Question: I created a Groupbox in my MFC view class. But failed in refresh it while Restore Down from Maxmize as well as Maxmize from Restore Down.

I create the Groupbox in 'View::OnCreate':
'''
int Cmfc_gui_test3View::OnCreate(LPCREATESTRUCT lpCreateStruct)
{
...
CRect mybox( 0, 0,350, 1000);
pmyGroupBox->Create(_T("Test GroupBox"), WS_CHILD | WS_VISIBLE | BS_CENTER | BS_GROUPBOX|WS_BORDER, mybox, this, IDG_GROUPBOX1);
...
}
'''
And I am using 'pmyGroupbox->ShowWindow(SW_HIDE)' and 'pmyGroupbox->ShowWindow(SW_SHOW)' in 'OnPaint' method. I also tested 'pmyGroupbox->ShowWindow(SW_RESTORE)' but no lucky. The control always failed in refreshing itself.
Hope someone can help me. Thanks in advance.
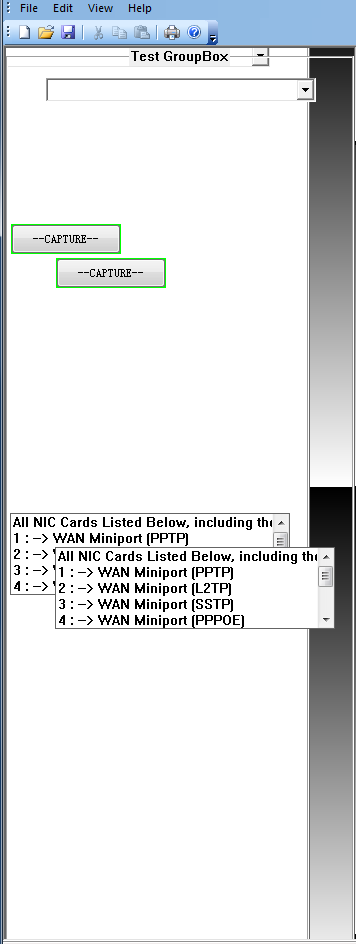
Answer: This question (<URL> should provide useful information.
You need to use the <URL> class if you want to create a form that has controls on it, like combo boxes.
There are some other useful articles on this subject:
<URL>
The linked article provides sample code and instructions. The summary reads:
>
# SUMMARY
The 'CFormView' class provides a convenient method to place controls
into a view that is based on a dialog box template. The general
procedure to use a 'CFormView' is described in the documentation for the
class and is illustrated in the VIEWEX and CHKBOOK sample applications
provided with Microsoft Foundation Classes (MFC) versions 2.x and
above. However, these applications do not demonstrate making the
initial size of the frame window to be the same as the initial size of
the form.The following section lists the steps required to support creating a
single document interface (SDI) or multiple document interface (MDI)
application based on a 'CFormView', sizing the initial frame window
around the form, changing the style of the frame, and closing an MDI
document using a button in the form.
The instructions are for older versions of Visual Studio so you might have to tweak a little.